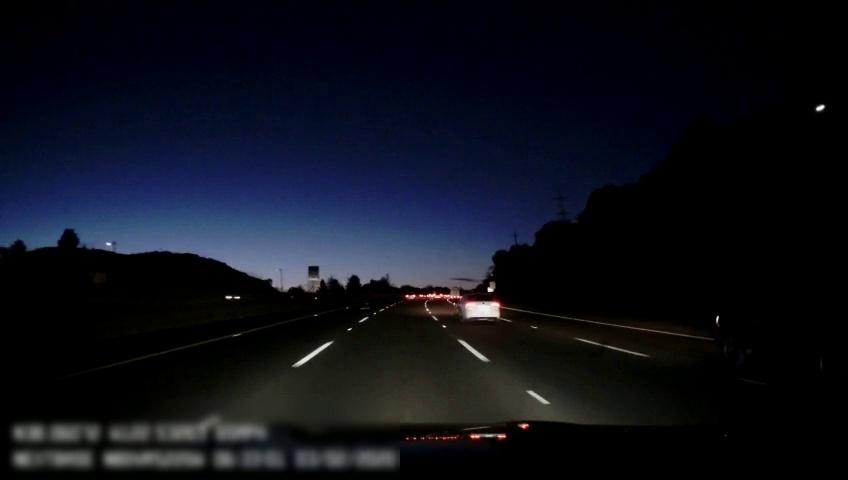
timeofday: Night
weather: Other
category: Drivable Space
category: Vehicles | SUV
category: Vehicles | SUV
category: Vehicles | Car
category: Vehicles | Other LV
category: Lanes | Alternate Lane
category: Lanes | Current Lane
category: Lanes | Current Lane
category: Lanes | Alternate Lane
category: Lanes | Alternate Lane